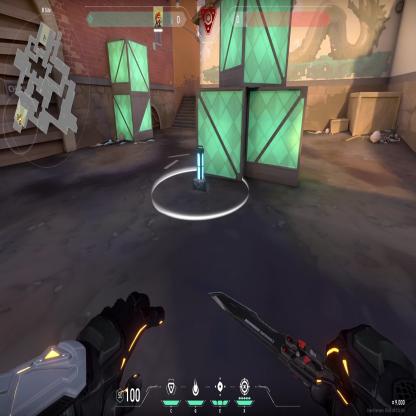
Label: planted spike